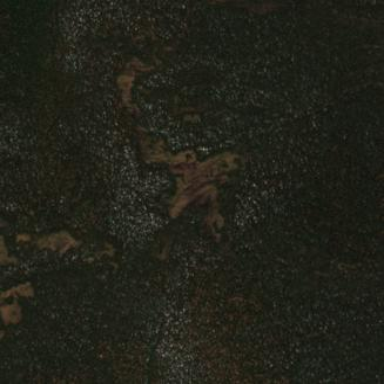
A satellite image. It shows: Bog wetland.